Question: i want to set background image in Vertical field manager. i had try but it not fill with height you can see that in my screen. and Following in my code what i am doing mistake please help me.
'''
vfmCenter = new VerticalFieldManager(FIELD_HCENTER)
{
public void paint(Graphics graphics)
{
graphics.clear();
graphics.drawBitmap(0, 0,deviceWidth,deviceHeight,newimg,0,0);
super.paint(graphics);
}
protected void sublayout( int maxWidth, int maxHeight)
{
int width = Display.getWidth();
int height = Display.getHeight();
super.sublayout( width, height);
setExtent( width, height);
}
};
vfmMain.add(vfmCenter);
this.add(vfmMain);
'''

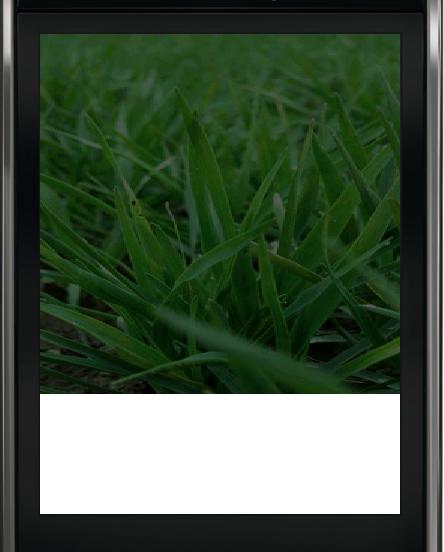
Answer: I was also facing the same issue earlier.. I solved my problem with this..
'''
class MyClass extends MainScreen
{
// function for scaling your image to fit the screen
public EncodedImage scaleImage(EncodedImage source, int requiredWidth, int requiredHeight)
{
int currentWidthFixed32 = Fixed32.toFP(source.getWidth());
int requiredWidthFixed32 = Fixed32.toFP(requiredWidth);
int scaleXFixed32 = Fixed32.div(currentWidthFixed32, requiredWidthFixed32);
int currentHeightFixed32 = Fixed32.toFP(source.getHeight());
int requiredHeightFixed32 = Fixed32.toFP(requiredHeight);
int scaleYFixed32 = Fixed32.div(currentHeightFixed32, requiredHeightFixed32);
return source.scaleImage32(scaleXFixed32, scaleYFixed32);
}
public MyClass
{
ei = EncodedImage.getEncodedImageResource("res/background_image");
ei1= scaleImage(ei,requires_width,required_height);
vfm= new VerticalFieldManager(VerticalFieldManager.USE_ALL_HEIGHT|VerticalFieldManager.USE_ALL_WIDTH);
vfm.setBackground(BackgroundFactory.createBitmapBackground(ei1.getBitmap()));
vfm.add(new LabelField("hello notice the background behind me");
add(vfm);
}
}
'''
Try this. I think it will work for you!!